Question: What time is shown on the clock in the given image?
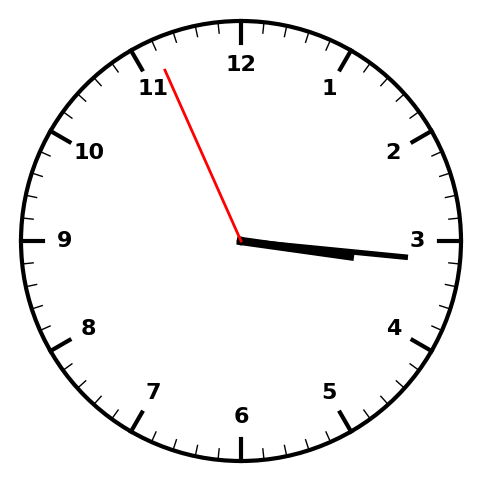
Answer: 03:15:56